Field crop: maize
Growth stage: 2
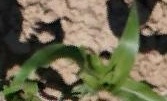
Species: maize